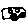
Label: car